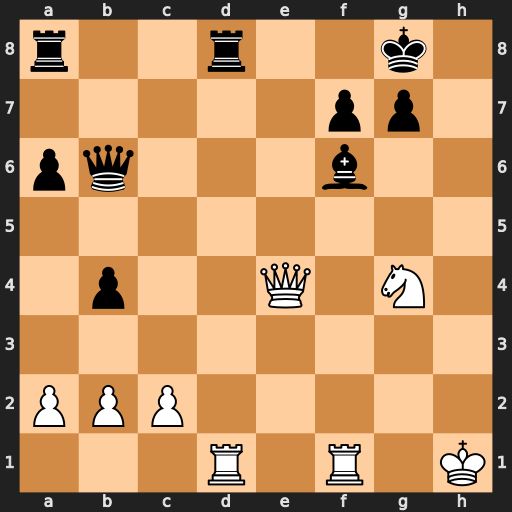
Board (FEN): r2r2k1/5pp1/pq3b2/8/1p2Q1N1/8/PPP5/3R1R1K
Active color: w
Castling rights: -
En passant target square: -
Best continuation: Nxf6+ Qxf6 Rxf6